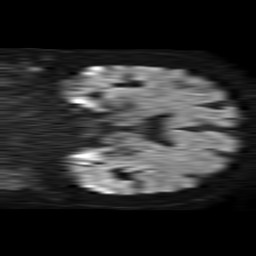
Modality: TRACE
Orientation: coronal
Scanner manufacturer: philips
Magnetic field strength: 1.5 T
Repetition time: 4.6 s
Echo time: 0.08517 s